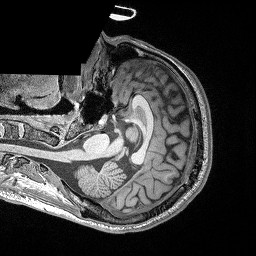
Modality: T1w
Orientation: axial
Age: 23
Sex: male
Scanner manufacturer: siemens
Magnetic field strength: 3 T
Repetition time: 2.4 s
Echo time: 0.03 s